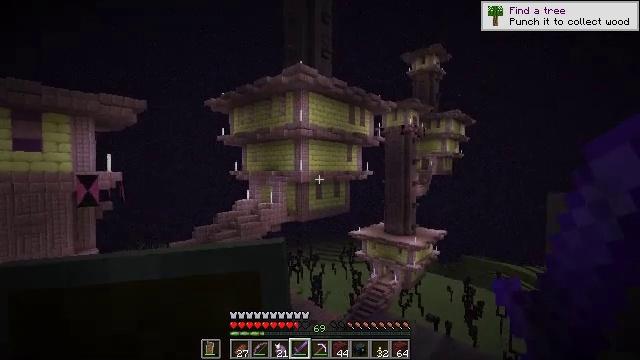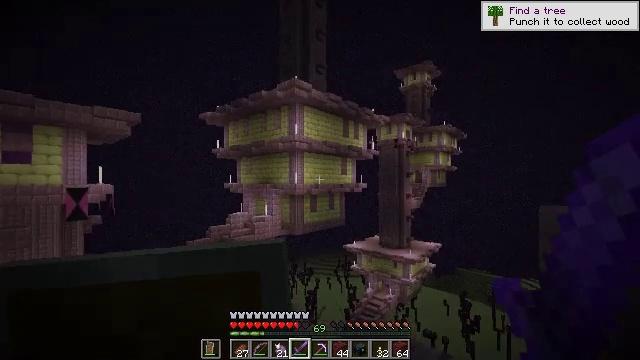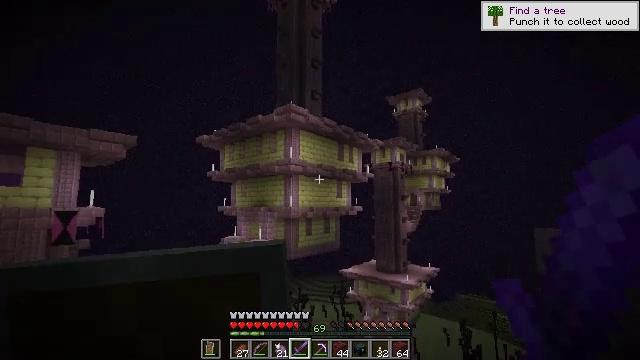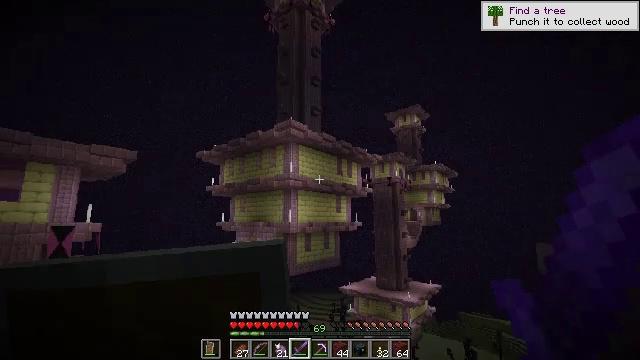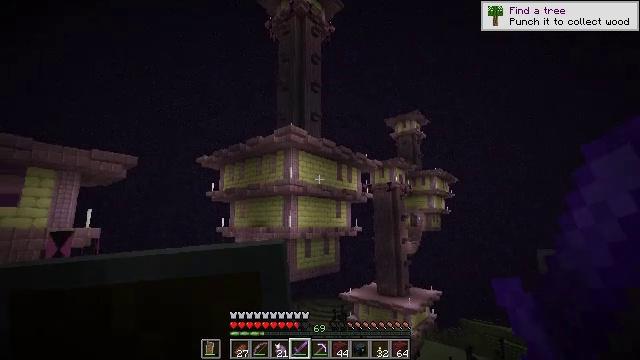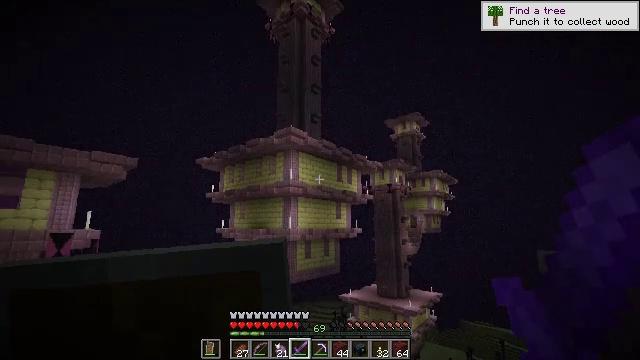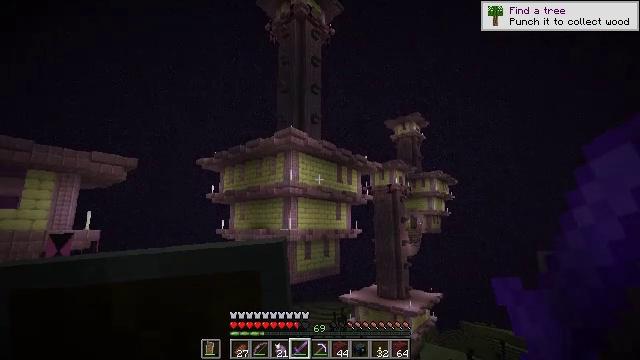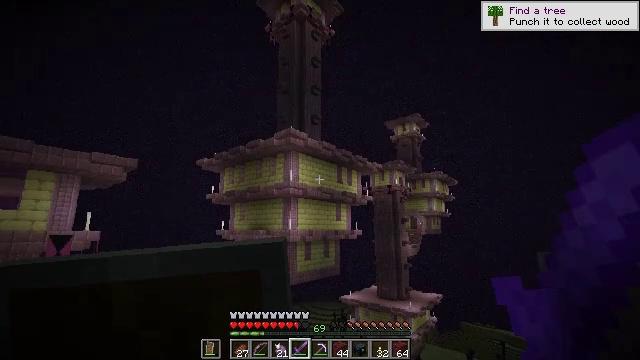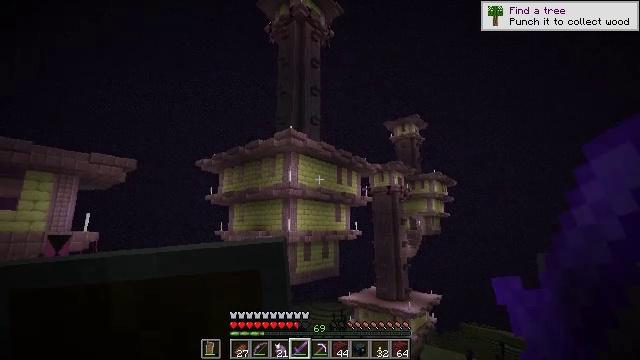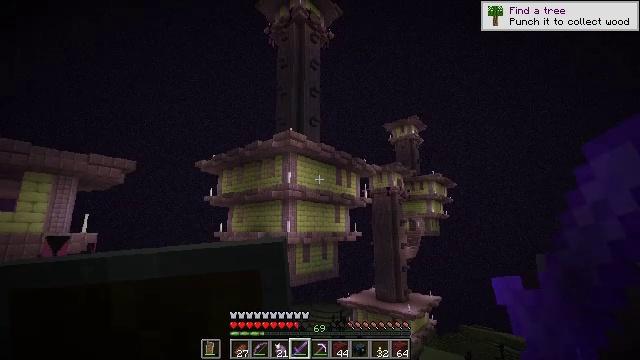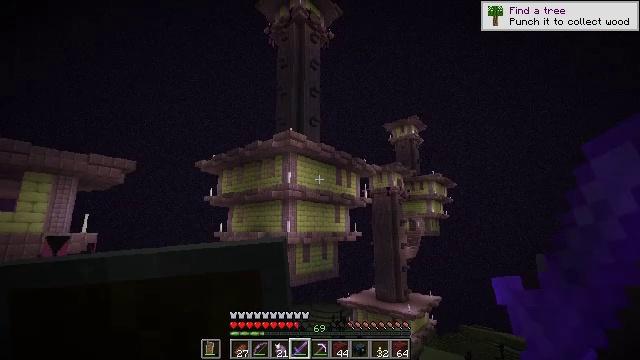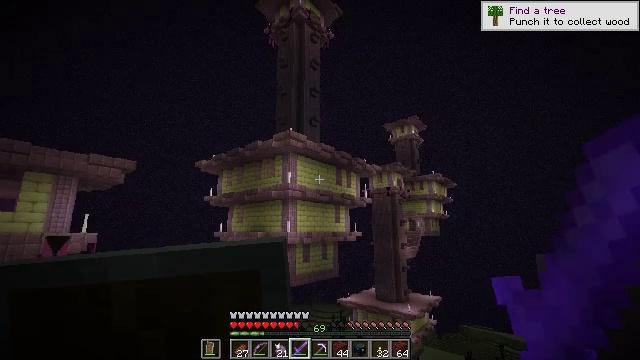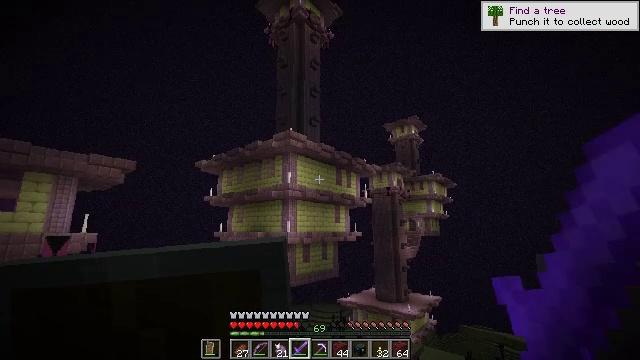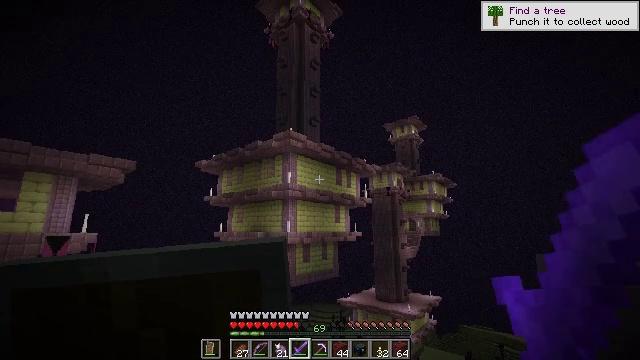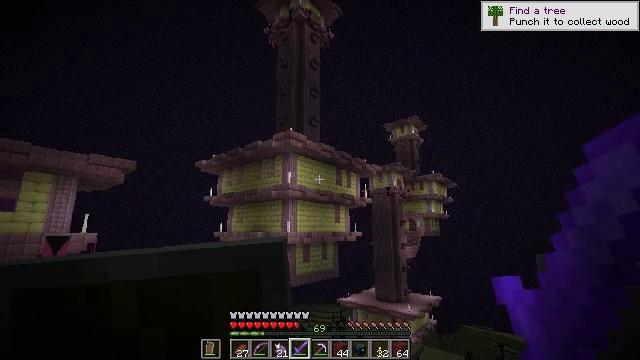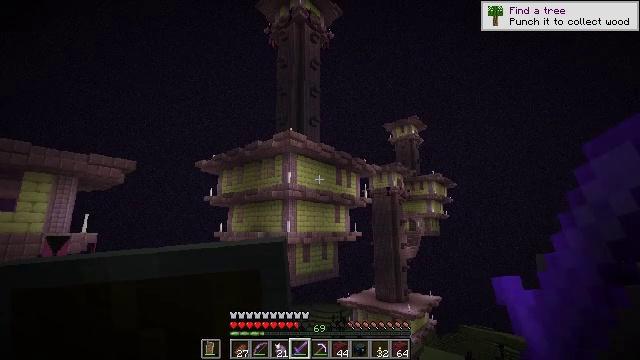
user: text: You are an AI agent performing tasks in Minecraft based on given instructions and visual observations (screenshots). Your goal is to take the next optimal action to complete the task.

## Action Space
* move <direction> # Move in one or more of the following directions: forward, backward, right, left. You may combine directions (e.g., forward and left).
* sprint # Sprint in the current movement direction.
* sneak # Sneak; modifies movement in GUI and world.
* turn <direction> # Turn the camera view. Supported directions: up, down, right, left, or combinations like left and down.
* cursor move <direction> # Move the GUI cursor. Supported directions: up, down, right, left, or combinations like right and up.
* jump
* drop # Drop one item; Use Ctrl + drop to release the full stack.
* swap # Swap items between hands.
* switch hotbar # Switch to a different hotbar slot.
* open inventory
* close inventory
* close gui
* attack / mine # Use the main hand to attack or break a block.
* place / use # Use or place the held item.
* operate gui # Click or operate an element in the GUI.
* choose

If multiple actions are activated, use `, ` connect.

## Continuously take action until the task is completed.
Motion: motion action
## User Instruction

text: Kill mobs.
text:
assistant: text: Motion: turn right and up
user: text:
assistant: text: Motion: turn right and up
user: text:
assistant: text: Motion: turn up
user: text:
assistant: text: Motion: turn up
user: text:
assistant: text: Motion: no_op
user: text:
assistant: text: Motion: no_op
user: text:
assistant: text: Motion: no_op
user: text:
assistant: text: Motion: no_op
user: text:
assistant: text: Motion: no_op
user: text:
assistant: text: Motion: no_op
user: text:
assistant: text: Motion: no_op
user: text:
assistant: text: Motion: no_op
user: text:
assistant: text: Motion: no_op
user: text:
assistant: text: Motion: no_op
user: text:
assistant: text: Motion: no_op
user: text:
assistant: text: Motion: no_op
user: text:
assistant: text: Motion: no_op
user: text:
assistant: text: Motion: no_op
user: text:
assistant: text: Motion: no_op
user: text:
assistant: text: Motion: no_op
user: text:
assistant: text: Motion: no_op
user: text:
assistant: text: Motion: no_op
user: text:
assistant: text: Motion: no_op
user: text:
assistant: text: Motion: no_op
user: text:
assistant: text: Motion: no_op
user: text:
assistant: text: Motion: no_op
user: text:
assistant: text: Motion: no_op
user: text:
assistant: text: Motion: no_op
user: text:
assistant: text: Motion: no_op
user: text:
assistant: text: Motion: no_op